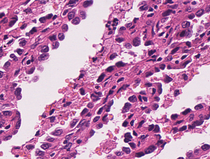
Tumor epithelial tissue: yes
Tumor-associated stroma tissue: no
Normal tissue: no